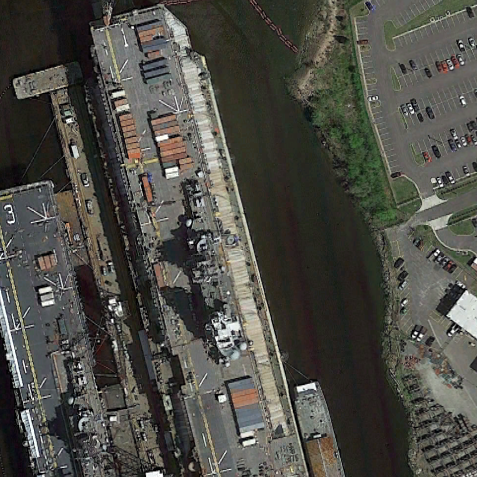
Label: assault